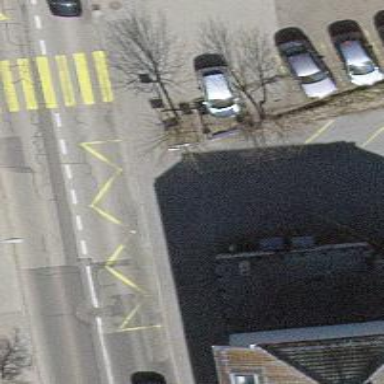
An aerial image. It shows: Bus stop with platform for public transport.